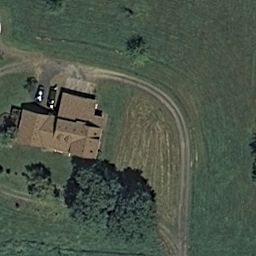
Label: sparseresidential